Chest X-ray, AP view. Patient: 64 years old, sex M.
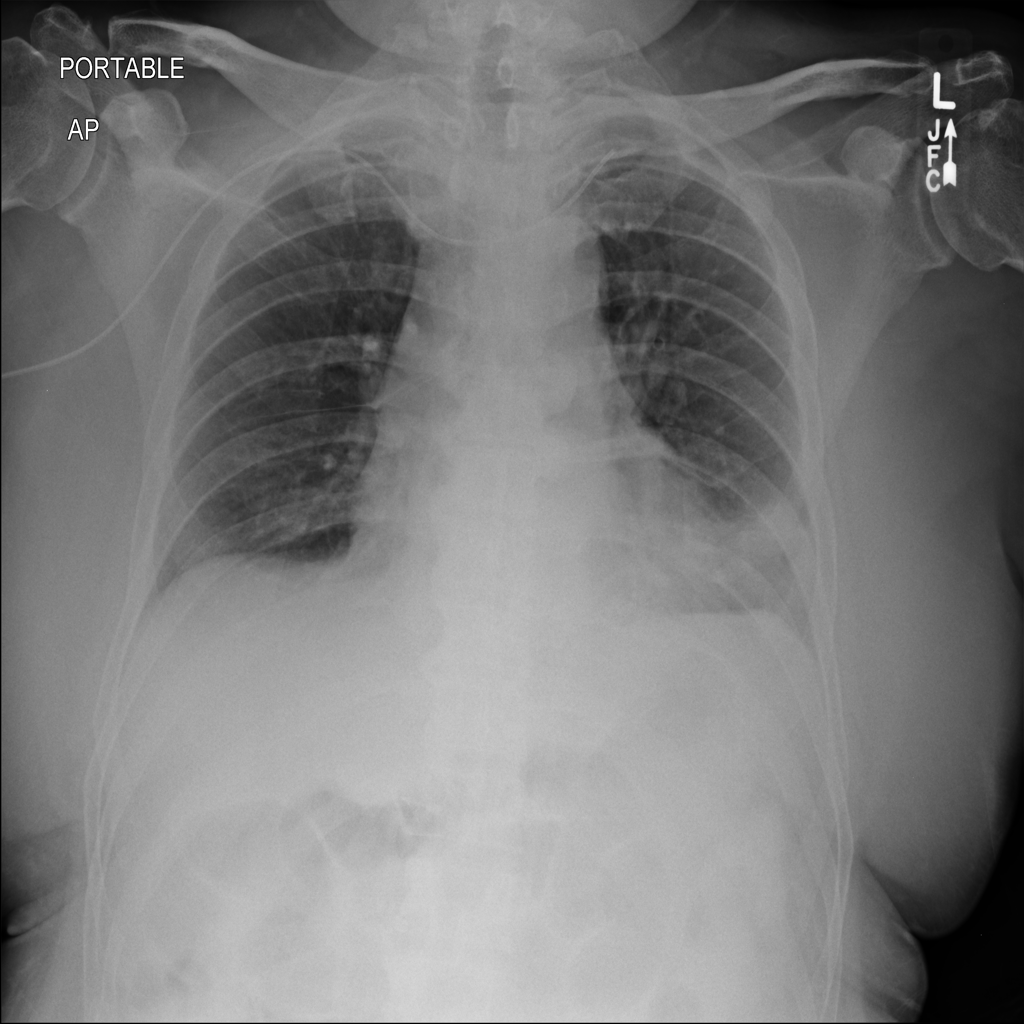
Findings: No Finding